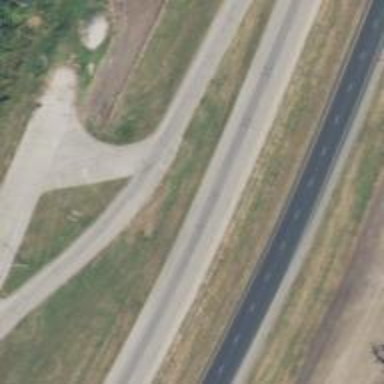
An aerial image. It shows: Expressway.